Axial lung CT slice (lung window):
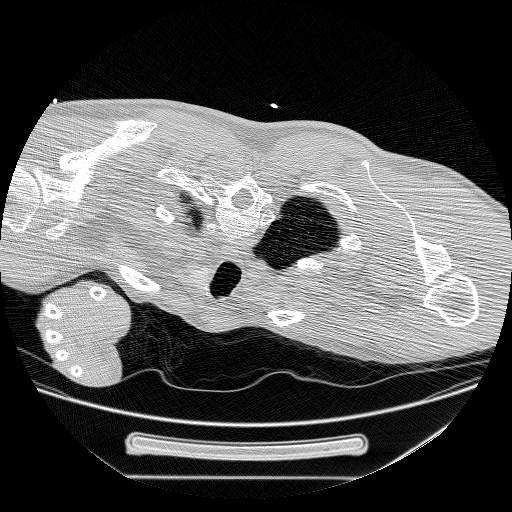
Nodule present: no